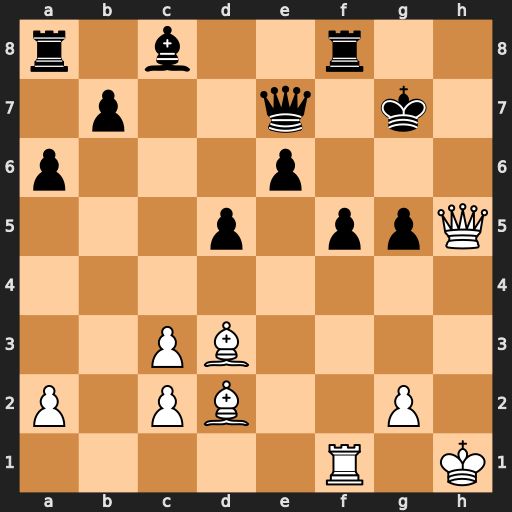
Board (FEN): r1b2r2/1p2q1k1/p3p3/3p1ppQ/8/2PB4/P1PB2P1/5R1K
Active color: w
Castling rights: -
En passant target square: -
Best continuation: Bxg5 Rh8 Qxh8+ Kxh8 Bxe7